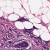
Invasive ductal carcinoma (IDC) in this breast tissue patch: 1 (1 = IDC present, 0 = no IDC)